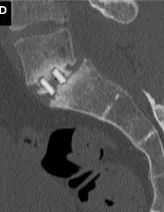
Clinical case of a 38-years-old male patient suffering from low back pain. The patient previously underwent multiple surgeries at the L5-S1 level. Coronal, D. Sagittal plane).
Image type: radiology (ct)